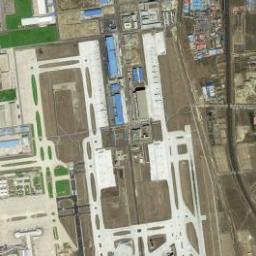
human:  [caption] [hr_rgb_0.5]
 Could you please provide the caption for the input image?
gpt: There is an airport on the open place next to many houses .

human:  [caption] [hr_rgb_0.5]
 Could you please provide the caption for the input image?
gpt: Most of the airport's buildings have white roofs .

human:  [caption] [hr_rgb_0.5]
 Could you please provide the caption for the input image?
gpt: A complex airport with many runways and buildings .

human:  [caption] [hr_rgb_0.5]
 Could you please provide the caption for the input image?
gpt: An airport with some runways and open areas in the vacant lot and some blue buildings beside .

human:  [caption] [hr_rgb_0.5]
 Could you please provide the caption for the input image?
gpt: Several blue buildings are at the airport .